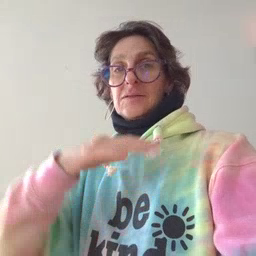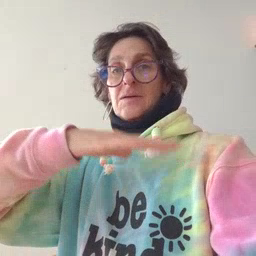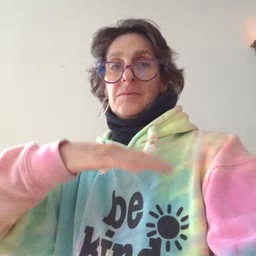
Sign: table